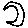
Label: moon